Question: In my app, I load a HTML Page in Web View which contains a video. Till this the navigation bar is shown properly.
But when i play video with by default Movie Player in iphone & try to see it in Both Landscape/Portrait mode with Full Screen. .
I am not taken mediaPlayer framework or any other class in my project.
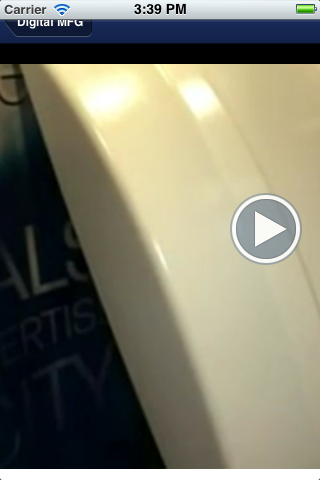
Answer: Just paste this below line in to the 'viewWillAppear:' on that view controller class where this issue occurs.
'''
[[UIApplication sharedApplication] setStatusBarHidden:NO animated:NO];
'''
'''
UIApplication.shared.setStatusBarHidden(false, with:UIStatusBarAnimation.none)
'''